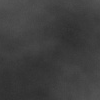
Atmospheric dust classification: dusty